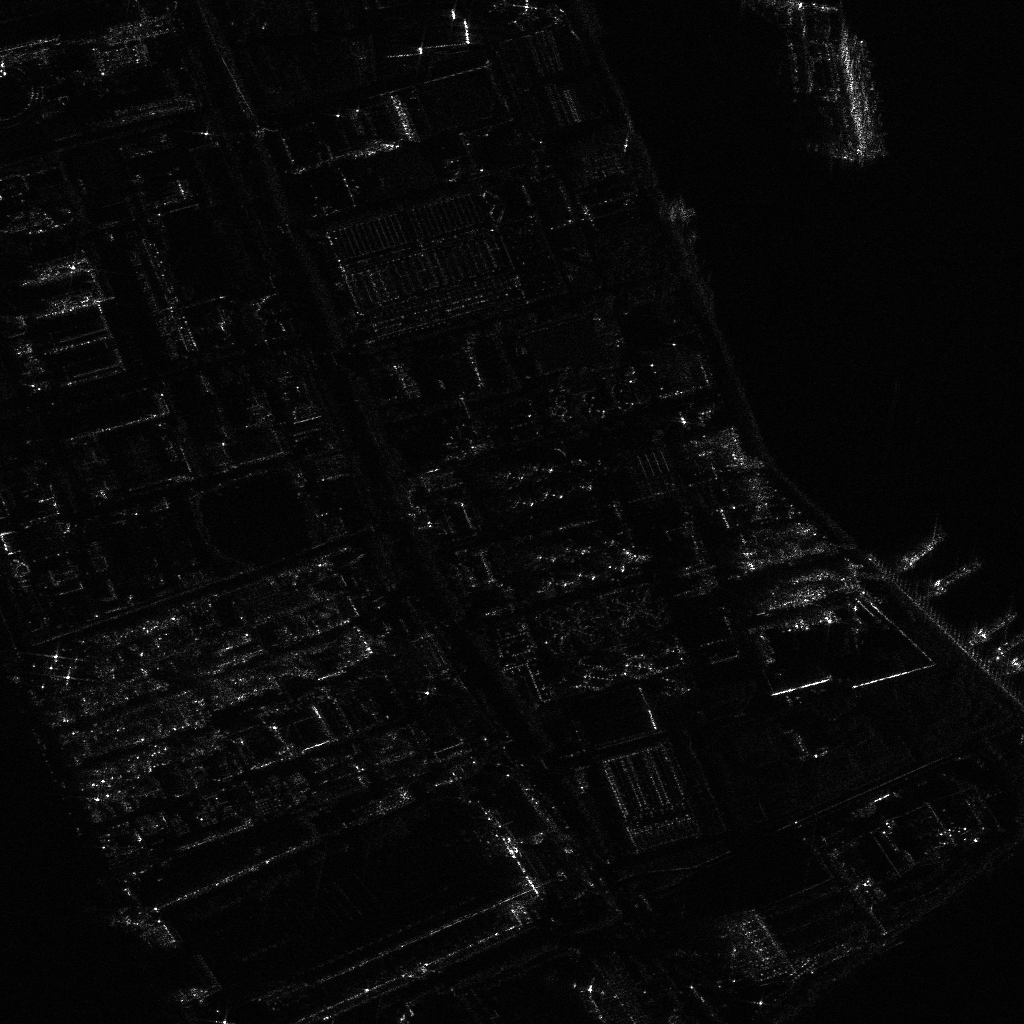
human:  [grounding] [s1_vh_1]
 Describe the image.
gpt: In the satellite image, there is  <ref>4 medium container </ref> <box>[[95, 58, 97, 64, 59], [91, 53, 93, 59, 59], [88, 51, 90, 57, 59], [97, 59, 99, 65, 59]]</box> located at right.